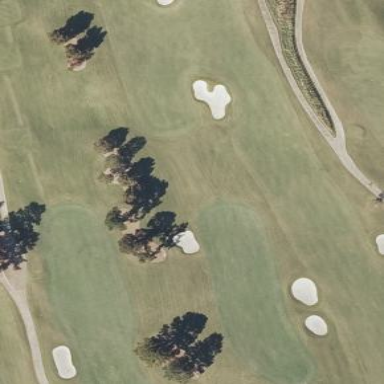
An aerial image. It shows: Scenic golf fairway.